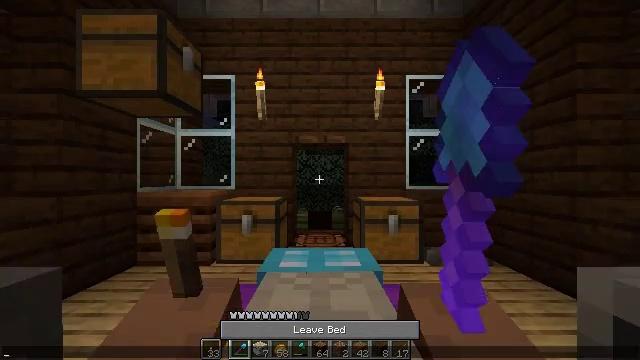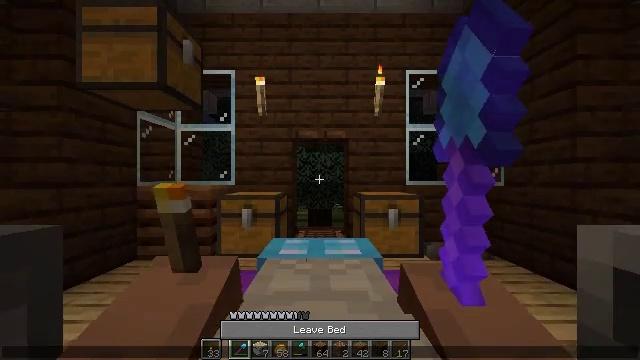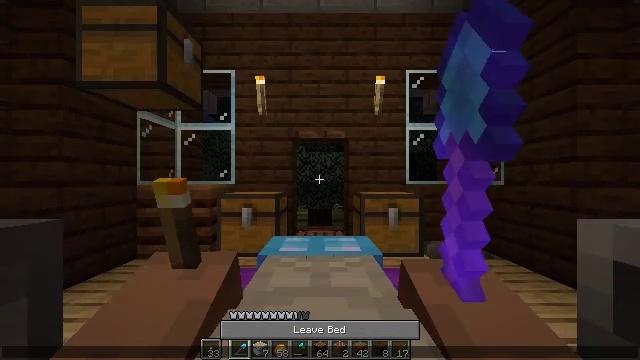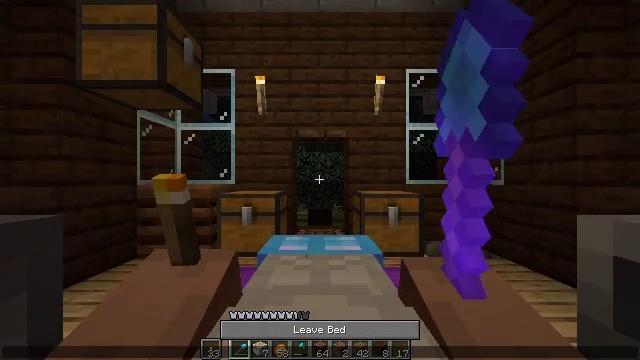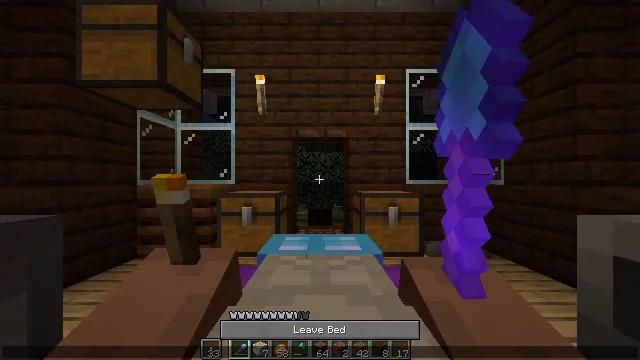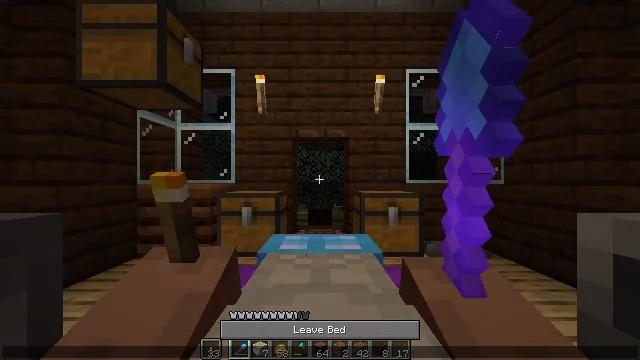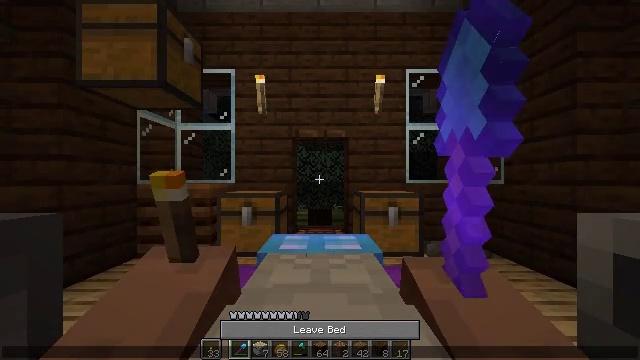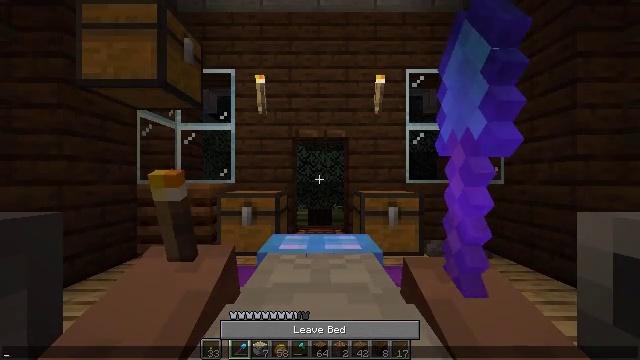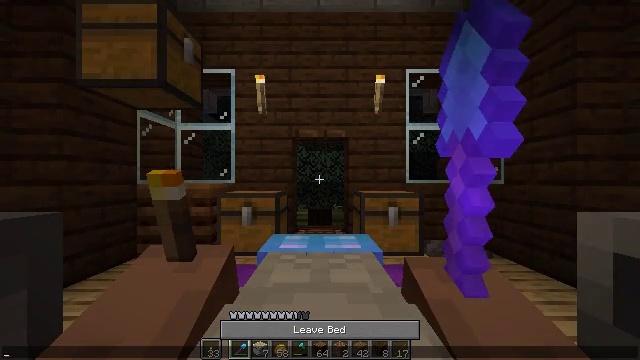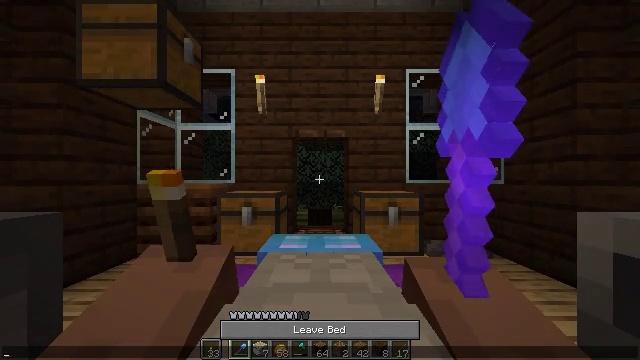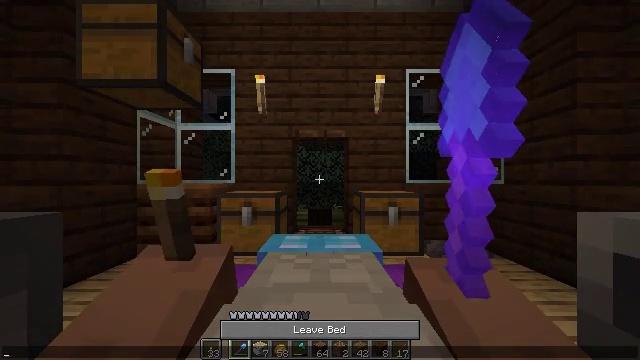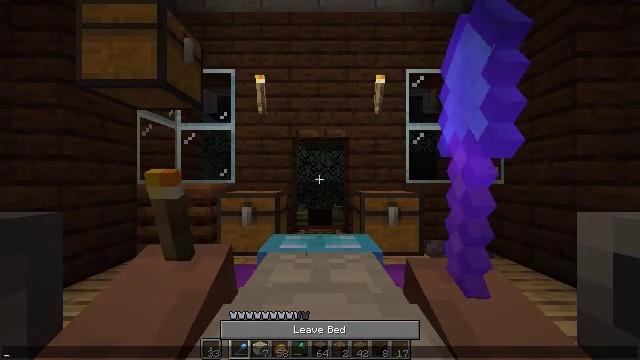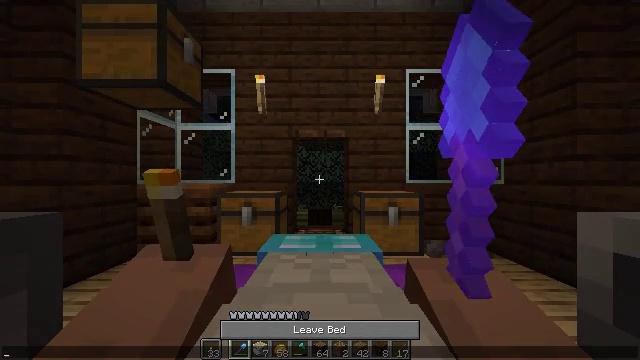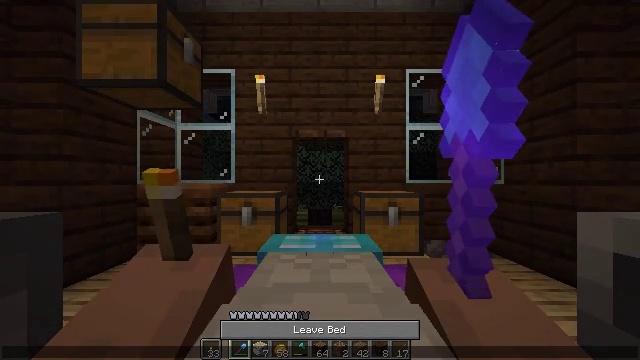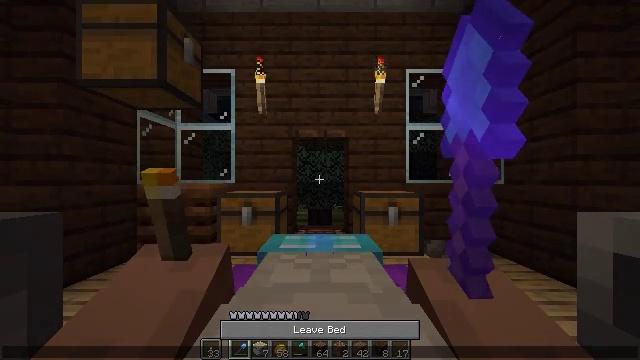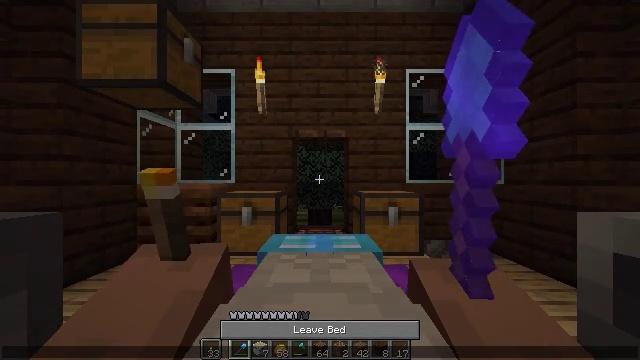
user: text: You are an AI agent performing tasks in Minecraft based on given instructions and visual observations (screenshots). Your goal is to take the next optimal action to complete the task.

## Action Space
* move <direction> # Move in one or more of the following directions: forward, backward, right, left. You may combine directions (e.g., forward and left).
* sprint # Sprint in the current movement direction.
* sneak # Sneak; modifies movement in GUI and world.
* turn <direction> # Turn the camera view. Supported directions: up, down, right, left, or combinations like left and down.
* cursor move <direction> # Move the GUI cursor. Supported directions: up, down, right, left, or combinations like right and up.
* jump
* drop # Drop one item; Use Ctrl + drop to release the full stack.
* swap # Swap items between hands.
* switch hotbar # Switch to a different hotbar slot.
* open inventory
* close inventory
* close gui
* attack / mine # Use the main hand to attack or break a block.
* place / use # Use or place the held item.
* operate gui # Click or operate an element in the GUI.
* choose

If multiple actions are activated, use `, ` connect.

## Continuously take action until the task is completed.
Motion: motion action
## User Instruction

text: Combine materials in a crafting table to craft a light gray bed.
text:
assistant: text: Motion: no_op
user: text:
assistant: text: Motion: no_op
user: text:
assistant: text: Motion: no_op
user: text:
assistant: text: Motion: no_op
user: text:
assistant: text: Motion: no_op
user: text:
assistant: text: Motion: no_op
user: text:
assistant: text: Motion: no_op
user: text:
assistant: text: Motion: no_op
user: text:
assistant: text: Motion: no_op
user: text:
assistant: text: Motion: no_op
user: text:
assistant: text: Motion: no_op
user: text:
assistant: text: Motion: no_op
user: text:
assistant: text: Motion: no_op
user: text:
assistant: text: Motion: no_op
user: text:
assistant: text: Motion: no_op
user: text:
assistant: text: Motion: no_op
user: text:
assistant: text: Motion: no_op
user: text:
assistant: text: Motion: no_op
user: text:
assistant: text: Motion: no_op
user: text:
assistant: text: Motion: no_op
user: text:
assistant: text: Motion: no_op
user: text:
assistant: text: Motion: no_op
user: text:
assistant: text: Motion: no_op
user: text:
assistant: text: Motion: no_op
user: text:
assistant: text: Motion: no_op
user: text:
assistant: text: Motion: no_op
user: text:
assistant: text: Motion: no_op
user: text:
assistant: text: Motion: no_op
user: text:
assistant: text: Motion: no_op
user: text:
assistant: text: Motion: no_op